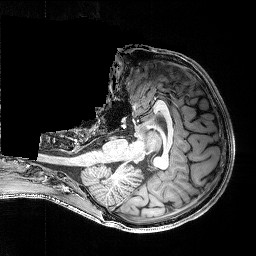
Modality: T1w
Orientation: axial
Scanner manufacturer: siemens
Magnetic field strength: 3 T
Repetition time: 2.25 s
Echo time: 0.00418 s